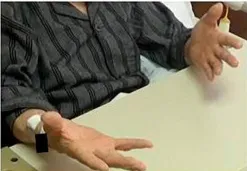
Impairment of in-phase movement. Despite an instruction for simultaneous movement, the patient extended his fingers alternatingly. Thumbs. See Supplementary Video 6.
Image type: medical_photograph (skin_photograph)